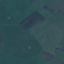
Land use / land cover: Pasture